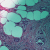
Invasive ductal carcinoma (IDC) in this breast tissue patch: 0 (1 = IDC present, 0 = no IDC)